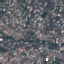
Land use / land cover: Residential